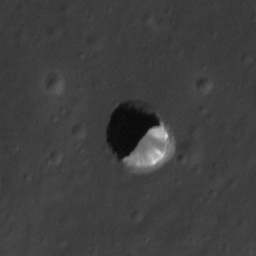
Pit: Highland 1
Host crater: Highland
Host type: highland
Lunar coordinates: latitude 43.966, longitude 23.084